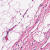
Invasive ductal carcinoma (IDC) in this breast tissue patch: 0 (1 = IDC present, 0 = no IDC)